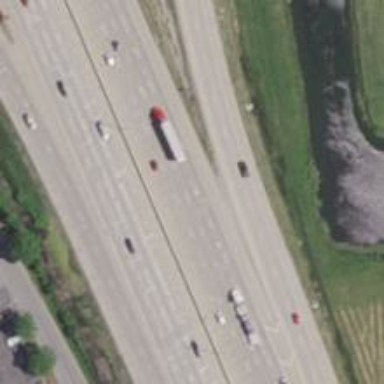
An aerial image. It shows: Motorway off-ramp.